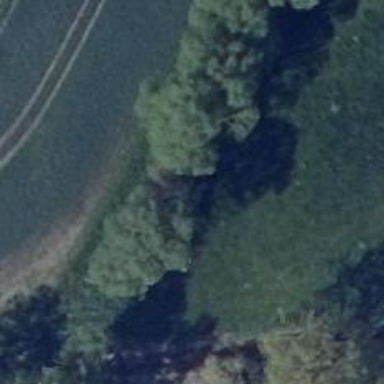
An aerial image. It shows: Row of trees in natural setting.